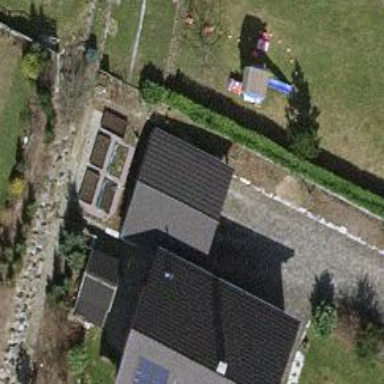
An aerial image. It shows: View of roof of building.